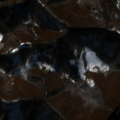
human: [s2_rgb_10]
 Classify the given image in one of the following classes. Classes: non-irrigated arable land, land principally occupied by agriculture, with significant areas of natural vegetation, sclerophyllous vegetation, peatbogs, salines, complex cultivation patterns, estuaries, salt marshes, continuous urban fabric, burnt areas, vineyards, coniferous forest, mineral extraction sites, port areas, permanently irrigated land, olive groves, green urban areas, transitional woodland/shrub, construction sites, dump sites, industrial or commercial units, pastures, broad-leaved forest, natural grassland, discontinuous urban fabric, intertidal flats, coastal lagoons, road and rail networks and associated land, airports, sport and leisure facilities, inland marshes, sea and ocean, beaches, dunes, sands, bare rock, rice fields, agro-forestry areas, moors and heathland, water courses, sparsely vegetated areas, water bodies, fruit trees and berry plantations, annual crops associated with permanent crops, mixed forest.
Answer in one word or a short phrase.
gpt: complex cultivation patterns, broad-leaved forest